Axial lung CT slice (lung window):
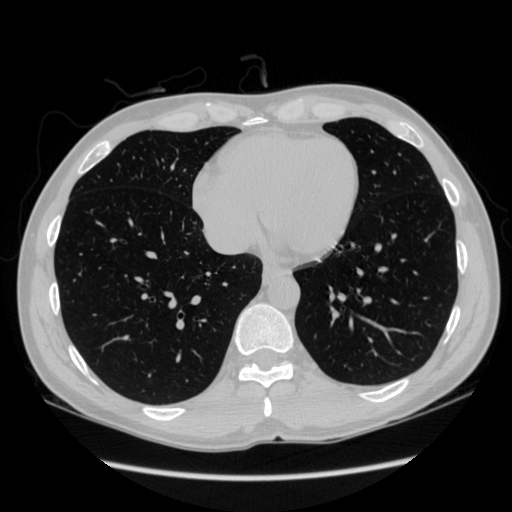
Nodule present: no